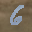
Label: 6